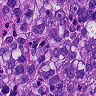
Metastatic tissue present: yes